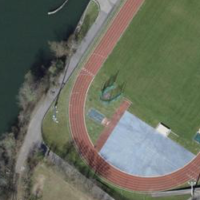
EUNIS habitat code: 53
Species observed at this site:
Carpinus betulus